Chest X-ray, PA view. Patient: 41 years old, sex M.
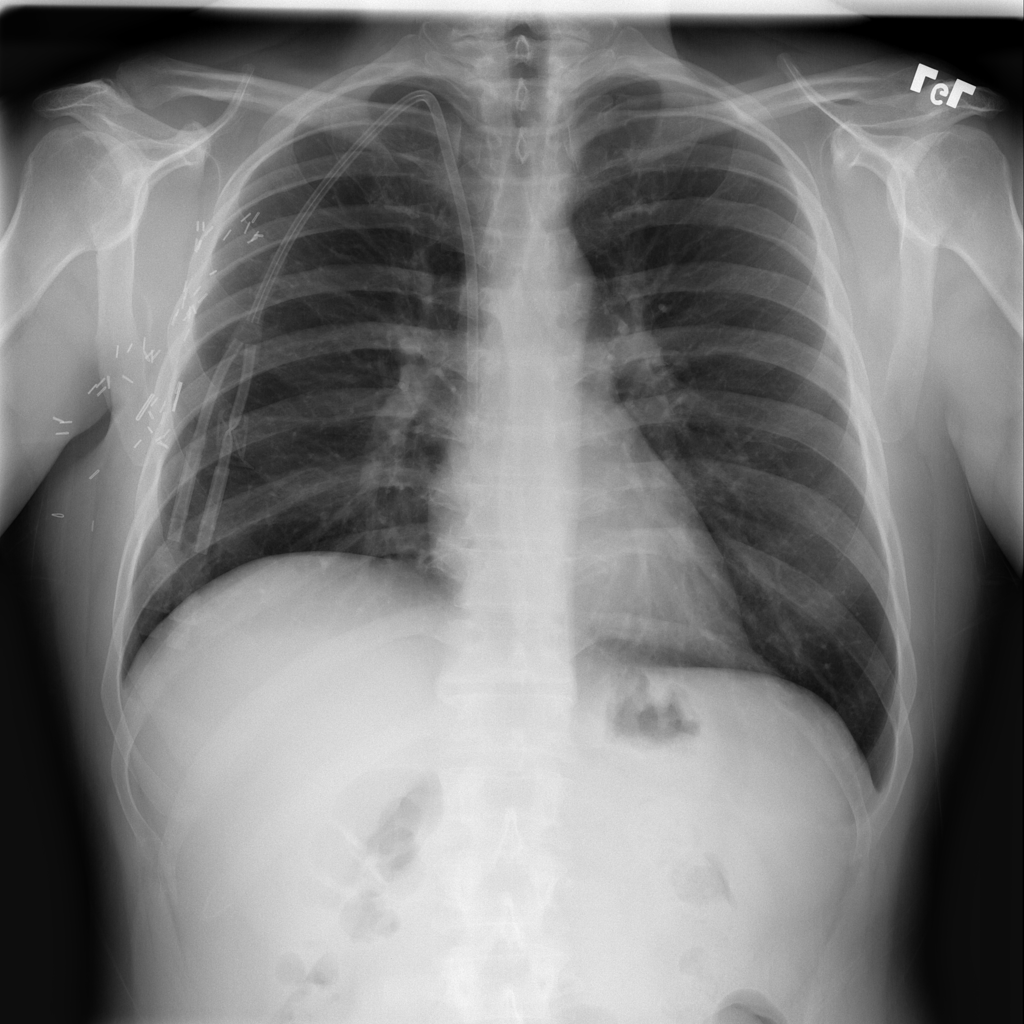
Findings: No Finding